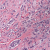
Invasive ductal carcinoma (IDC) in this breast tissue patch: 1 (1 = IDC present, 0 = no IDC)